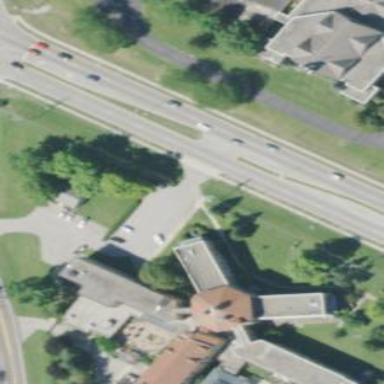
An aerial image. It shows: Serene convent building.